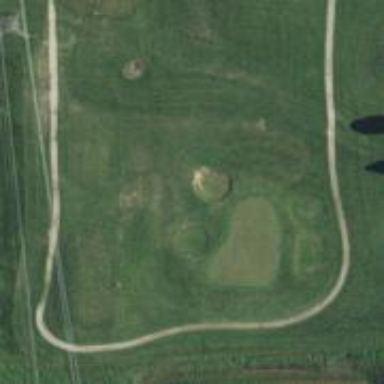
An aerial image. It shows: View of golf hole.